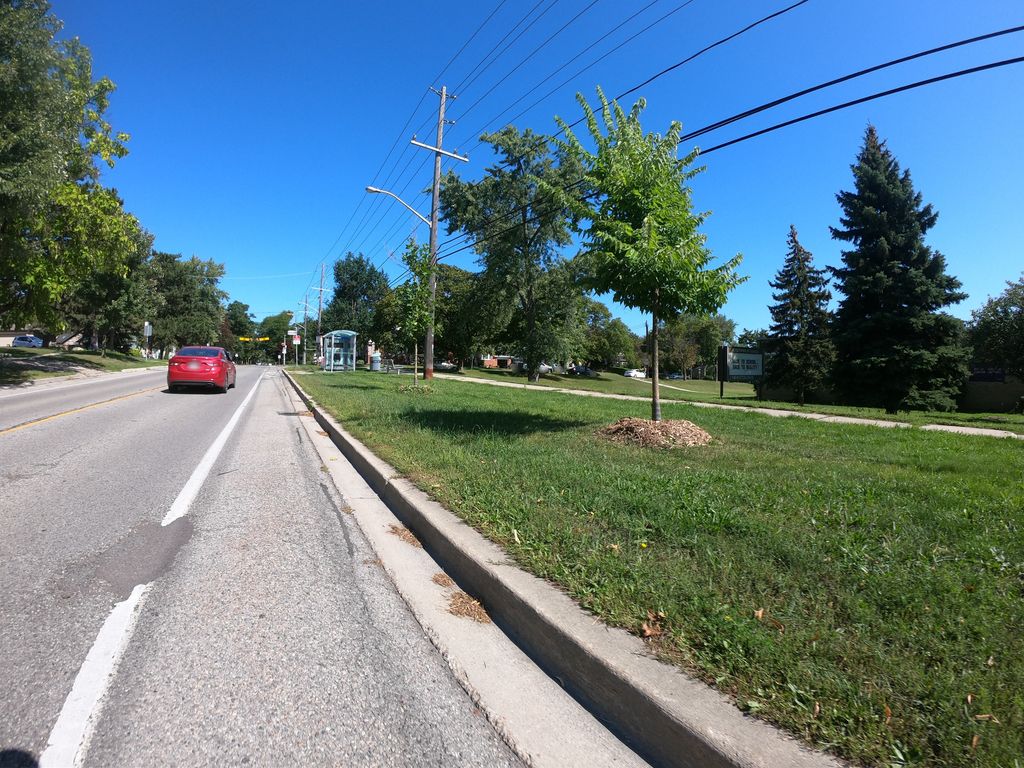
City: toronto